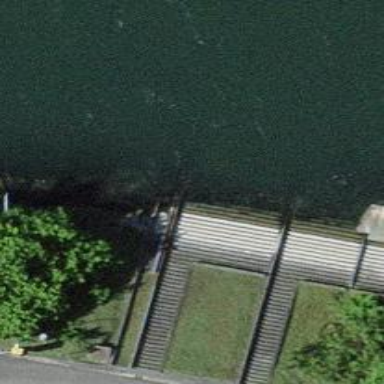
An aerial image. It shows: Slipway on leisure land.